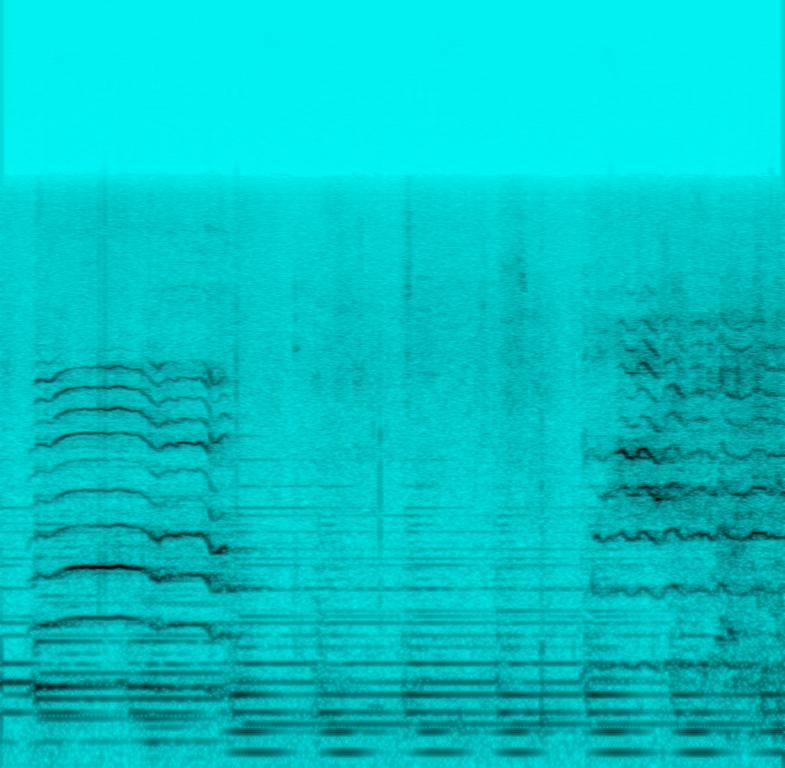
An acoustic piano is playing a minor chord progression while two men are singing in the mid and higher register. They seem to be imitating cat sounds so the crowd is laughing. This is an amateur recording. This song may be playing in a comedic live performance on stage.